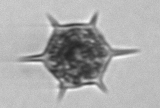
Label: Dictyocha